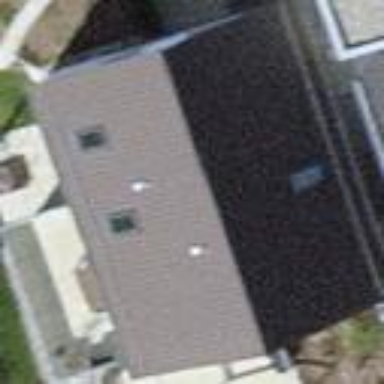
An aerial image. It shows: Simple and straightforward house.